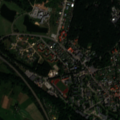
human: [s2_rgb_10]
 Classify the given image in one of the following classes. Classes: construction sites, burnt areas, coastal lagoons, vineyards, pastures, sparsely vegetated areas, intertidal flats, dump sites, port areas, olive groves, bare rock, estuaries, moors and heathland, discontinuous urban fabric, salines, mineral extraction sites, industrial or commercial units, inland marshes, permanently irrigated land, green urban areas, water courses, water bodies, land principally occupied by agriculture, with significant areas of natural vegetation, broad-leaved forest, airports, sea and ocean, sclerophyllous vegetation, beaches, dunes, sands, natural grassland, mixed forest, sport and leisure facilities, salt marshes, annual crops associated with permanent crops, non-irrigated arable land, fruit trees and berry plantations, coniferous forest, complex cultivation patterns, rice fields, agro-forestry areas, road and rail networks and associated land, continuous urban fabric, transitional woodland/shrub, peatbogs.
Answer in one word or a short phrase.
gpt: discontinuous urban fabric, green urban areas, complex cultivation patterns, land principally occupied by agriculture, with significant areas of natural vegetation, coniferous forest, mixed forest